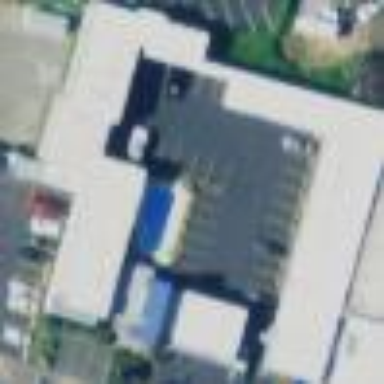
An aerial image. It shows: Motel building.